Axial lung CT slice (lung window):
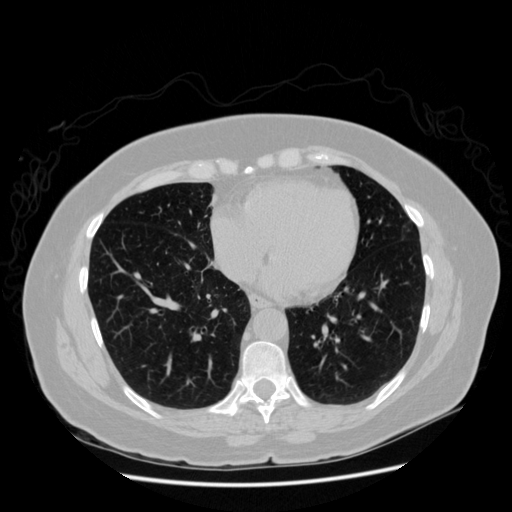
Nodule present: no